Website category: game
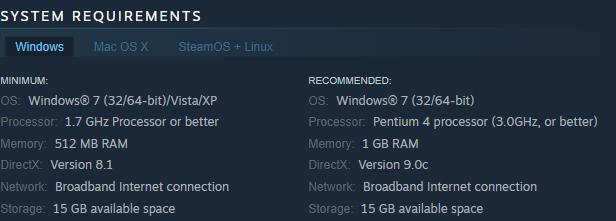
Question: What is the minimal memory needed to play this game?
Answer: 512 MB RAM

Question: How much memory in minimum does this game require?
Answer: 512 MB RAM

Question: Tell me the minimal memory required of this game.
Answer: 512 MB RAM

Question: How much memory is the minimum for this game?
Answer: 512 MB RAM

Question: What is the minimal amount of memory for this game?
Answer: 512 MB RAM

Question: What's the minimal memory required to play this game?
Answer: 512 MB RAM

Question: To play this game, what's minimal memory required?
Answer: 512 MB RAM

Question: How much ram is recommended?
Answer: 1 GB RAM

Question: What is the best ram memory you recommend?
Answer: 1 GB RAM

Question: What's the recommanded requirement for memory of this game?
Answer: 1 GB RAM

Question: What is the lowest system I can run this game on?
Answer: Windows 7 (32/64-bit)/Vista/XP

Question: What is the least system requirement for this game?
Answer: Windows 7 (32/64-bit)/Vista/XP

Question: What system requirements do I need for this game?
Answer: Windows 7 (32/64-bit)/Vista/XP

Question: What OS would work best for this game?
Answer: Windows 7 (32/64-bit)

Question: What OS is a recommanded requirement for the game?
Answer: Windows 7 (32/64-bit)

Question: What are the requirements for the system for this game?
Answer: Windows 7 (32/64-bit)

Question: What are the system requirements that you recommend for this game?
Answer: Windows 7 (32/64-bit)

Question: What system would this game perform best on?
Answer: Windows 7 (32/64-bit)

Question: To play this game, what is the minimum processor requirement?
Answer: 1.7 GHz Processor or better

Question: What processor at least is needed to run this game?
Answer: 1.7 GHz Processor or better

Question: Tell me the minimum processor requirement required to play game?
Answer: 1.7 GHz Processor or better

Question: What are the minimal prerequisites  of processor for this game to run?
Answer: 1.7 GHz Processor or better

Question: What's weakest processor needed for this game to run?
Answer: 1.7 GHz Processor or better

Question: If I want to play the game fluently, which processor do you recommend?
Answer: Pentium 4 processor (3.0GHz, or better)

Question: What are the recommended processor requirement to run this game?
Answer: Pentium 4 processor (3.0GHz, or better)

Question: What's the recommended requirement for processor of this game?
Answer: Pentium 4 processor (3.0GHz, or better)

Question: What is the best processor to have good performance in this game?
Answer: Pentium 4 processor (3.0GHz, or better)

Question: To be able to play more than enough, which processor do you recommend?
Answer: Pentium 4 processor (3.0GHz, or better)